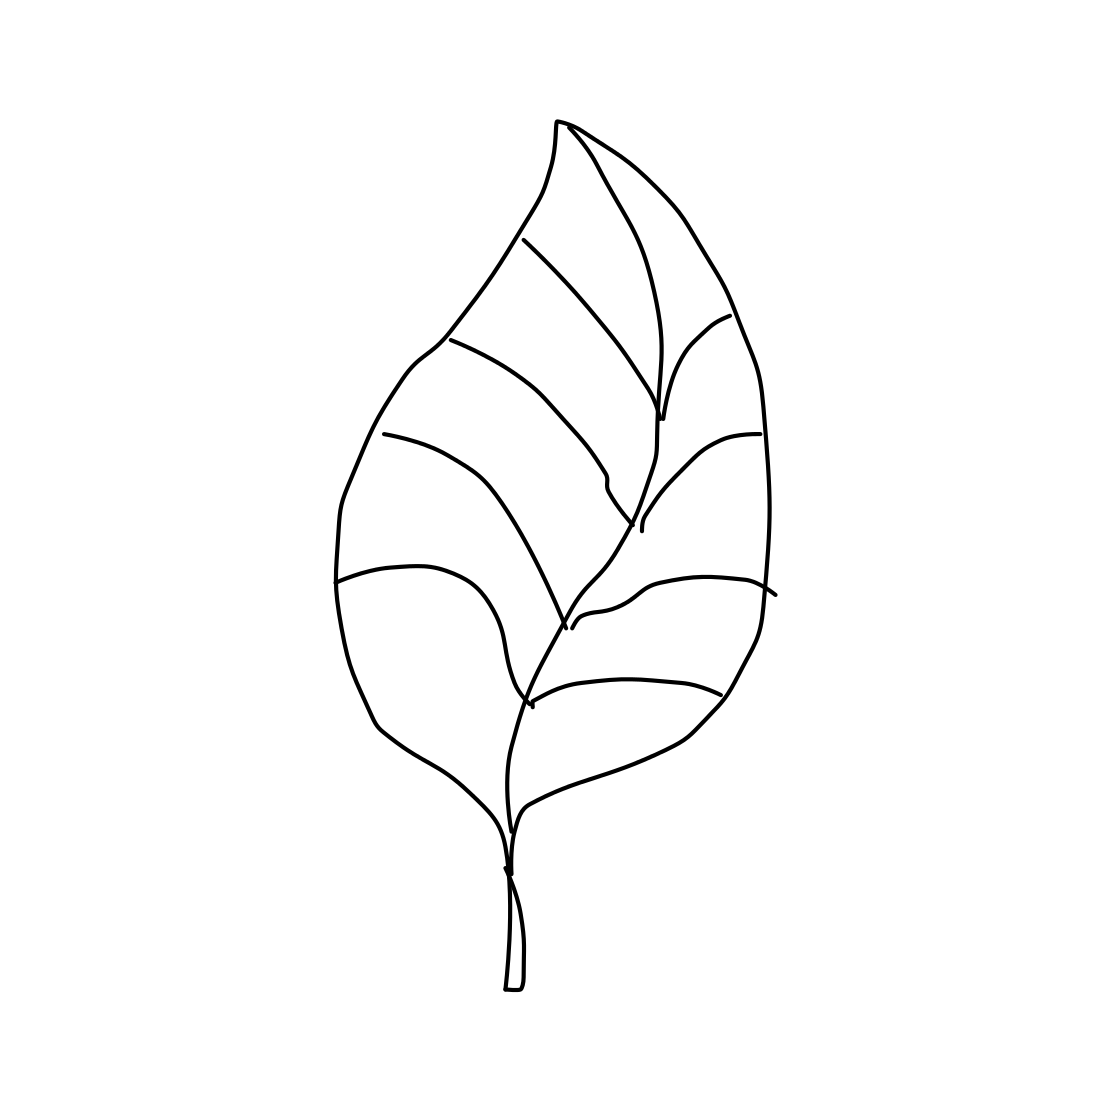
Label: leaf